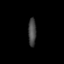
Tissue: lung
Cell type: Endothelial cells
Senescence score: 0.5411
Nuclear area (px): 217
Mean DAPI intensity: 70.359